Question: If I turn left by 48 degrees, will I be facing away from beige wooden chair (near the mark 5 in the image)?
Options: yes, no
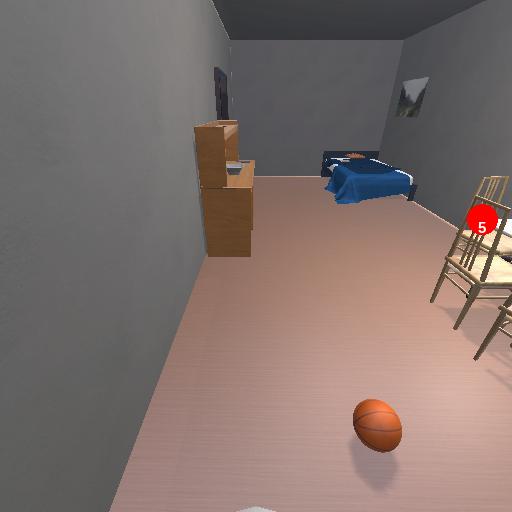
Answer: yes